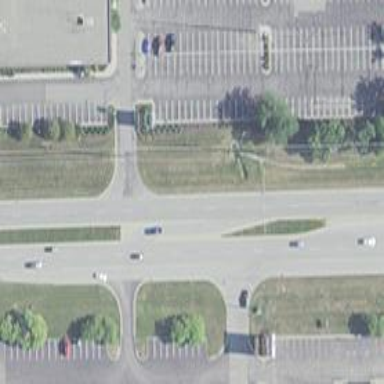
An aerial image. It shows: Secondary link road with asphalt surface.